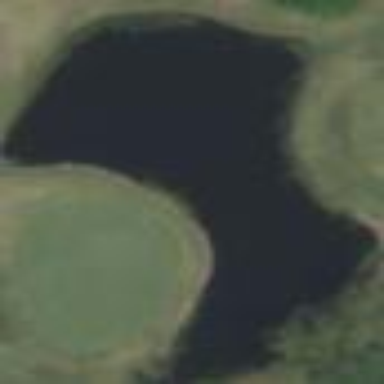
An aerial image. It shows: Water hazard in golf course. The hazard is natural water feature.